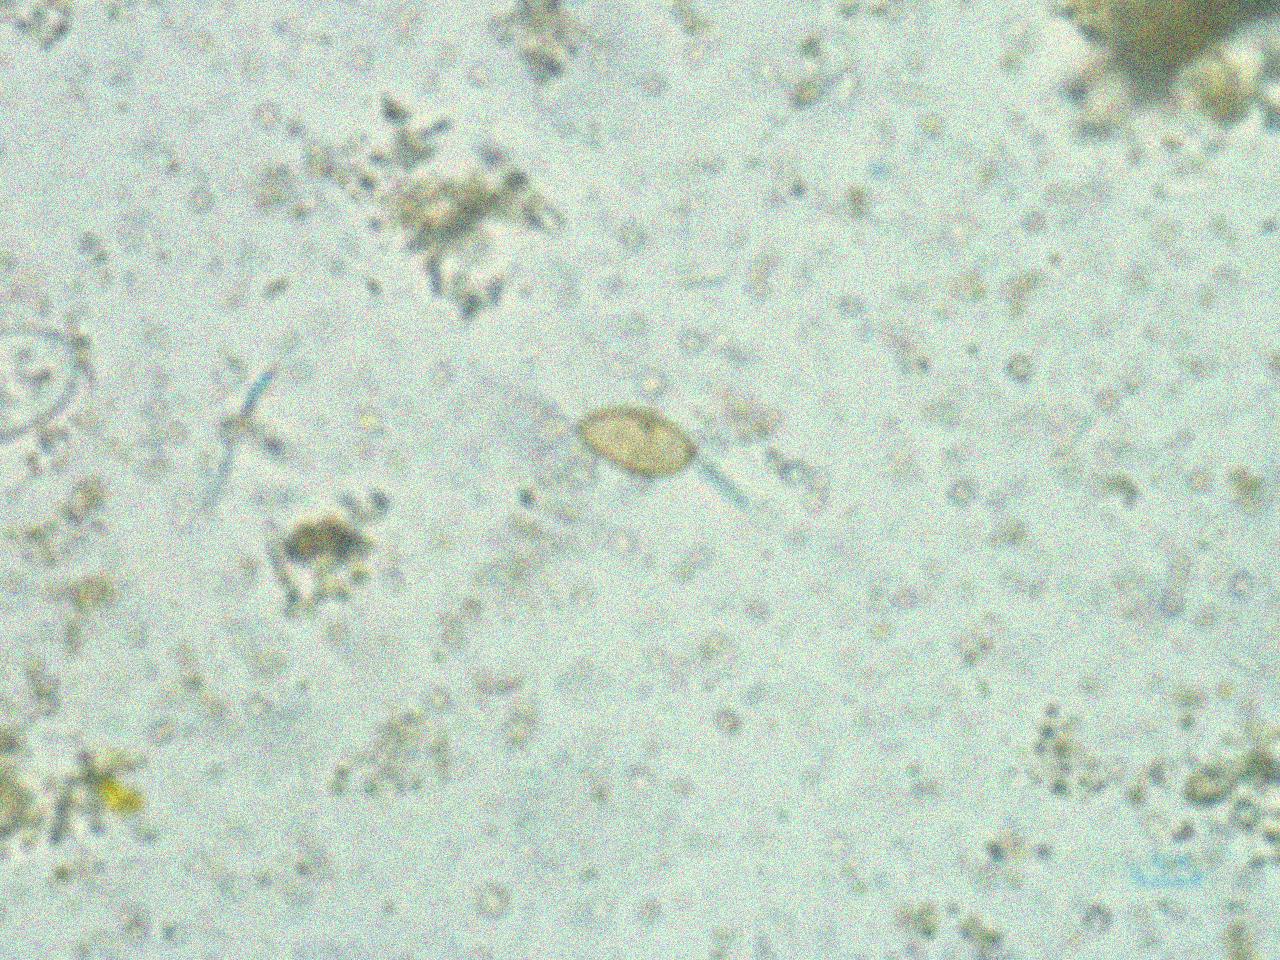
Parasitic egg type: Opisthorchis viverrine